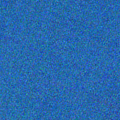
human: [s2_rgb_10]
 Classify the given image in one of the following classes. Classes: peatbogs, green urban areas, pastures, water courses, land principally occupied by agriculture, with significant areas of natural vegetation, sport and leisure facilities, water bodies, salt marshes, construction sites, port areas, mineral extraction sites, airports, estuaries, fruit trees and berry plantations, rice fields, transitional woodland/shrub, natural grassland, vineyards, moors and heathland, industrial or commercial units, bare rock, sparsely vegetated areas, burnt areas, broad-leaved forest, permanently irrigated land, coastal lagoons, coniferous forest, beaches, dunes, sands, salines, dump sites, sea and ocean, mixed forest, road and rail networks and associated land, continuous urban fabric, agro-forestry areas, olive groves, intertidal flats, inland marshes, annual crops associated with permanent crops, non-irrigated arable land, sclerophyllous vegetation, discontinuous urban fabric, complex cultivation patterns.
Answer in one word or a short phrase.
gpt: sea and ocean